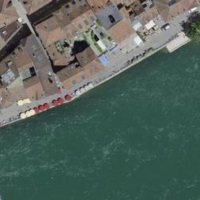
EUNIS habitat code: 15
Species observed at this site:
Osmia bicornis